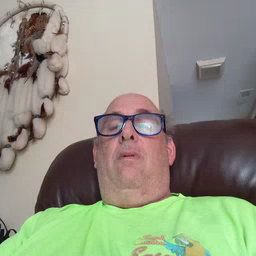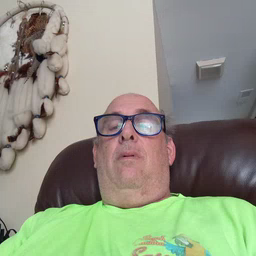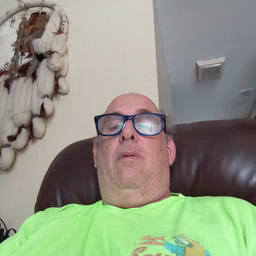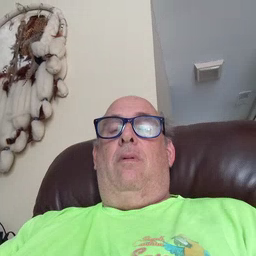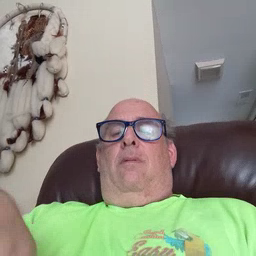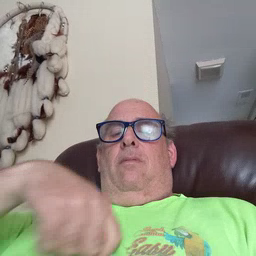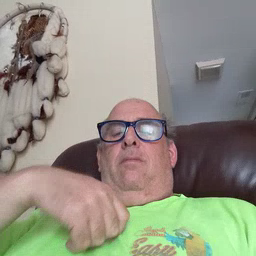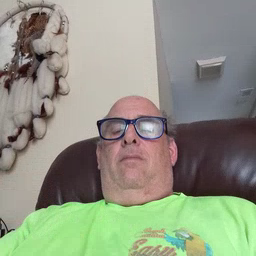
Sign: zipper